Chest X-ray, PA view. Patient: 52 years old, sex F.
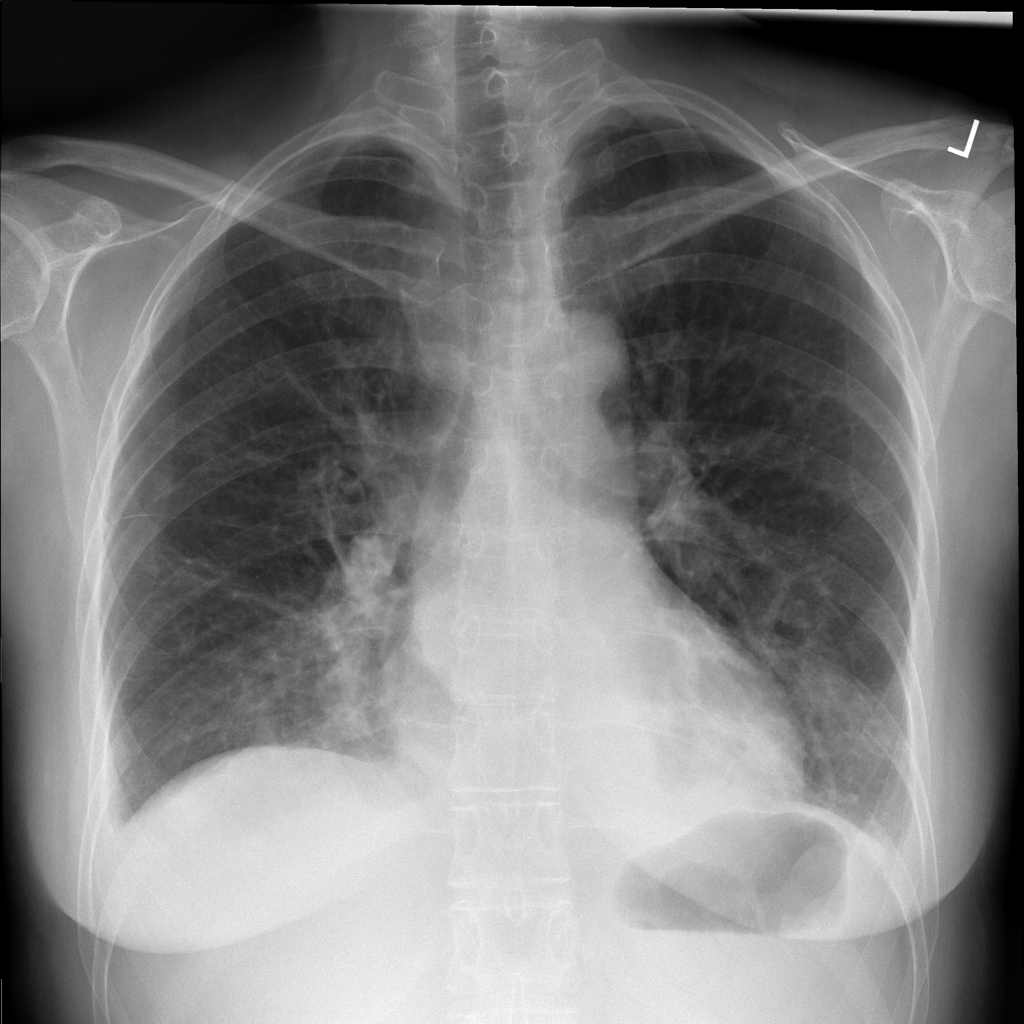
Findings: Pneumonia